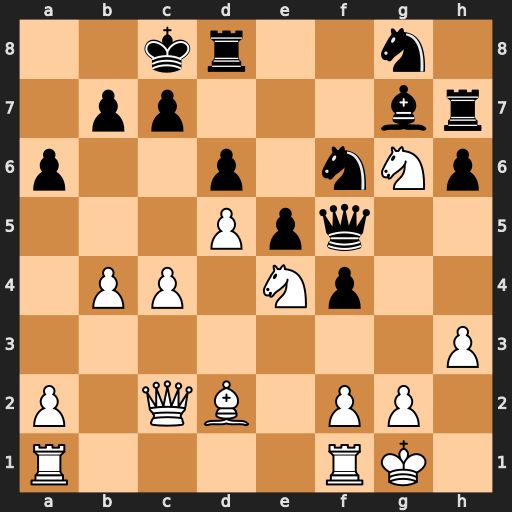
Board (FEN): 2kr2n1/1pp3br/p2p1nNp/3Ppq2/1PP1Np2/7P/P1QB1PP1/R4RK1
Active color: w
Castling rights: -
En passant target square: -
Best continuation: Nxd6+ cxd6 Qxf5+